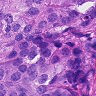
Metastatic tissue present: yes